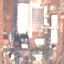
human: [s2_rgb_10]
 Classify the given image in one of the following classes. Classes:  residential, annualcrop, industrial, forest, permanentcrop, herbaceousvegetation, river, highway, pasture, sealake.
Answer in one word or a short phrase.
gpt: Industrial